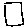
Label: square